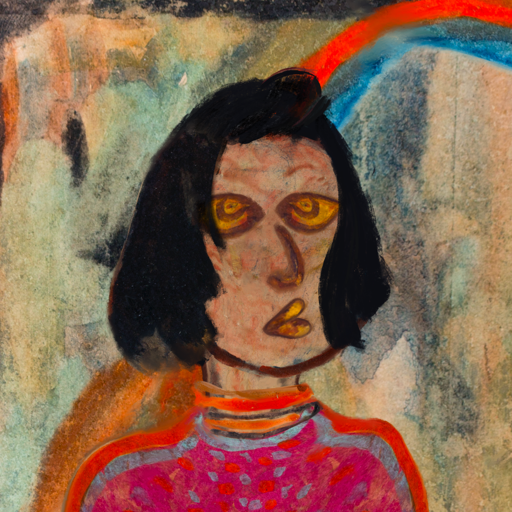
Background: Childish, Head And Neck Side: Orphan, Face Side: Comrade, Bust: Sisters, Hair Side: Mosgoul, Head Accessory: Blank, Second Necklace: Blank, Necklace: Experience, Baby: Blank